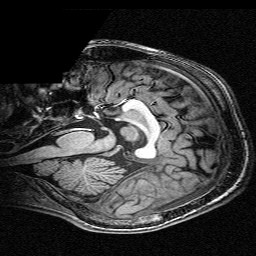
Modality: T1w
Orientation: sagittal
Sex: male
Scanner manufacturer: siemens
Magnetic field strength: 3 T
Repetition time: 2.3 s
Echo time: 0.00336 s